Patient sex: M
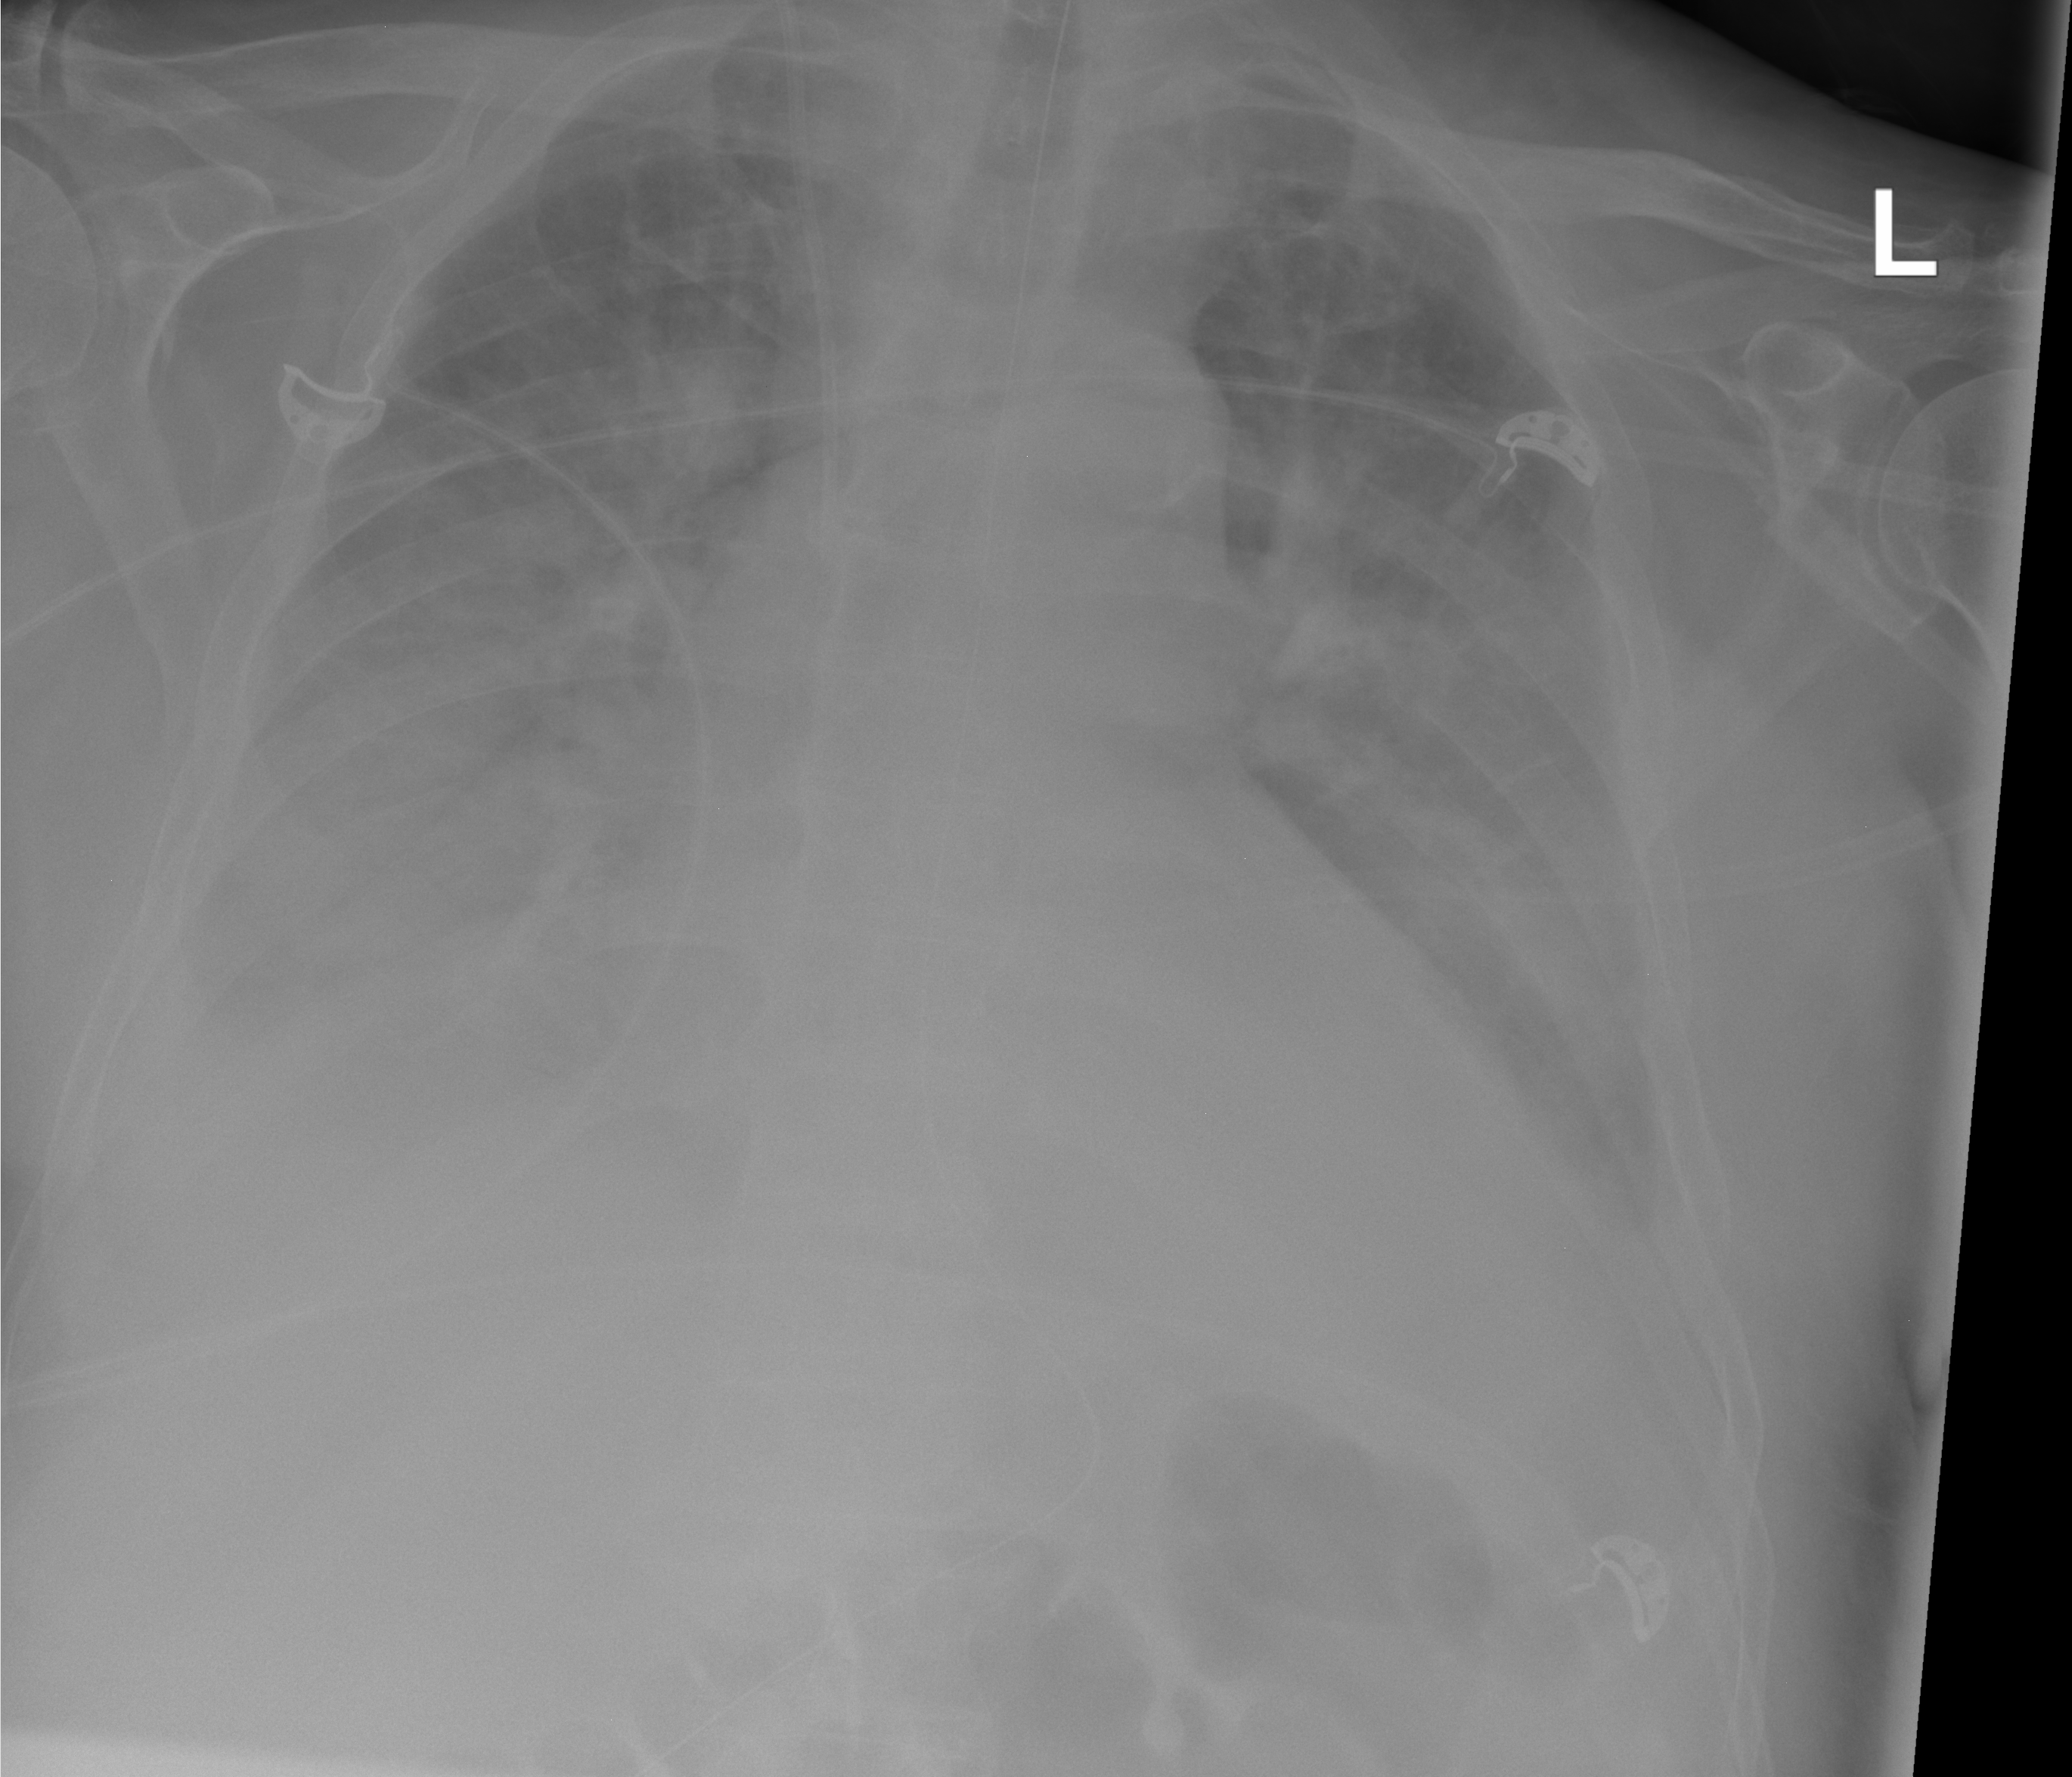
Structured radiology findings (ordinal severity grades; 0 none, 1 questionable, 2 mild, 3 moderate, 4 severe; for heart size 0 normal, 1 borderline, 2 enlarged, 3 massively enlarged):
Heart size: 2
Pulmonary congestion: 2
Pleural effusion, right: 3
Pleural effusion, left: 2
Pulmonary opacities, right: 2
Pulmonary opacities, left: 2
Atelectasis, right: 3
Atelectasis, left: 2